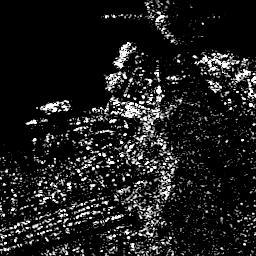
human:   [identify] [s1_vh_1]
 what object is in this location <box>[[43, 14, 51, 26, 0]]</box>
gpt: <ref>1 medium ship at the top</ref>

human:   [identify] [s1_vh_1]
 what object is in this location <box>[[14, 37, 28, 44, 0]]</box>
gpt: <ref>1 medium ship at the left</ref>